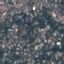
Label: Residential